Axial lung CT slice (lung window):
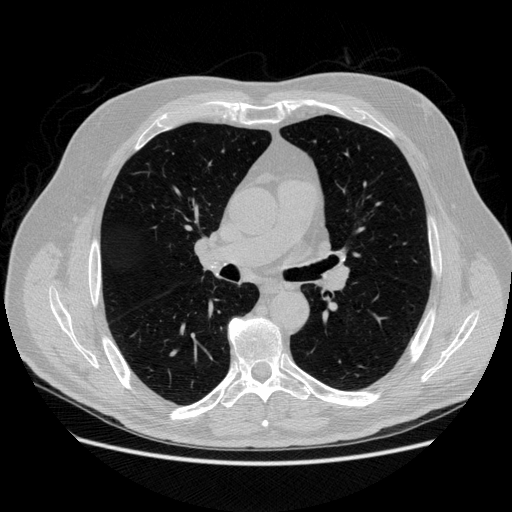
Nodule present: no